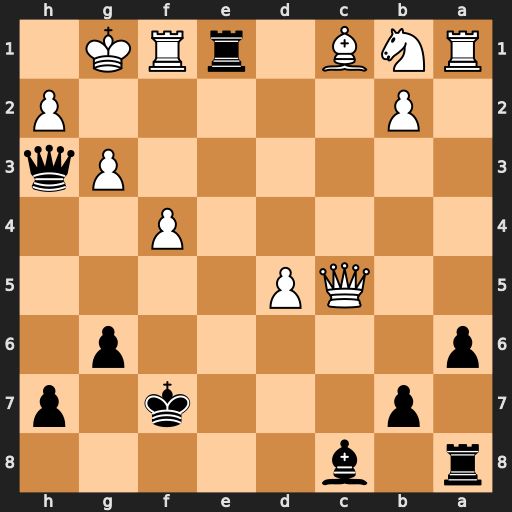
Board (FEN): r1b5/1p3k1p/p5p1/2QP4/5P2/6Pq/1P5P/RNB1rRK1
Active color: b
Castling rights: -
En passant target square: -
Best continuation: Rxf1#